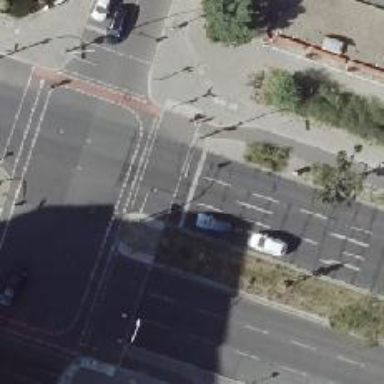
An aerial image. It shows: Road with traffic signals for signaling.